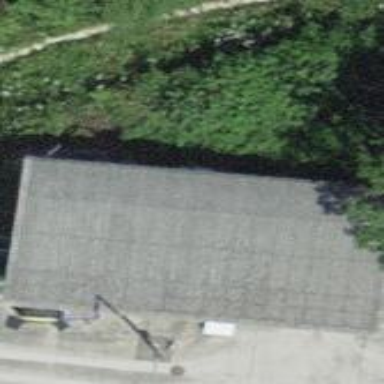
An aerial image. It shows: Service building.